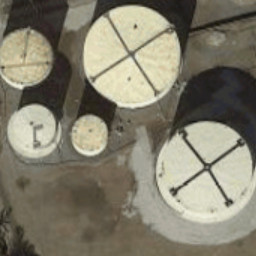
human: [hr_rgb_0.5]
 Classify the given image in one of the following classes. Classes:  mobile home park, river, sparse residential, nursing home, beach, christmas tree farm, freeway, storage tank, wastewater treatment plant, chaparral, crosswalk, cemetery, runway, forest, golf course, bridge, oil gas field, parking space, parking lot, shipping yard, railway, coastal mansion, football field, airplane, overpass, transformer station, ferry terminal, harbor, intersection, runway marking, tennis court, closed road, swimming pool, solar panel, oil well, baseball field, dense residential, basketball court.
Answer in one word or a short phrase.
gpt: storage tank